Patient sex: F
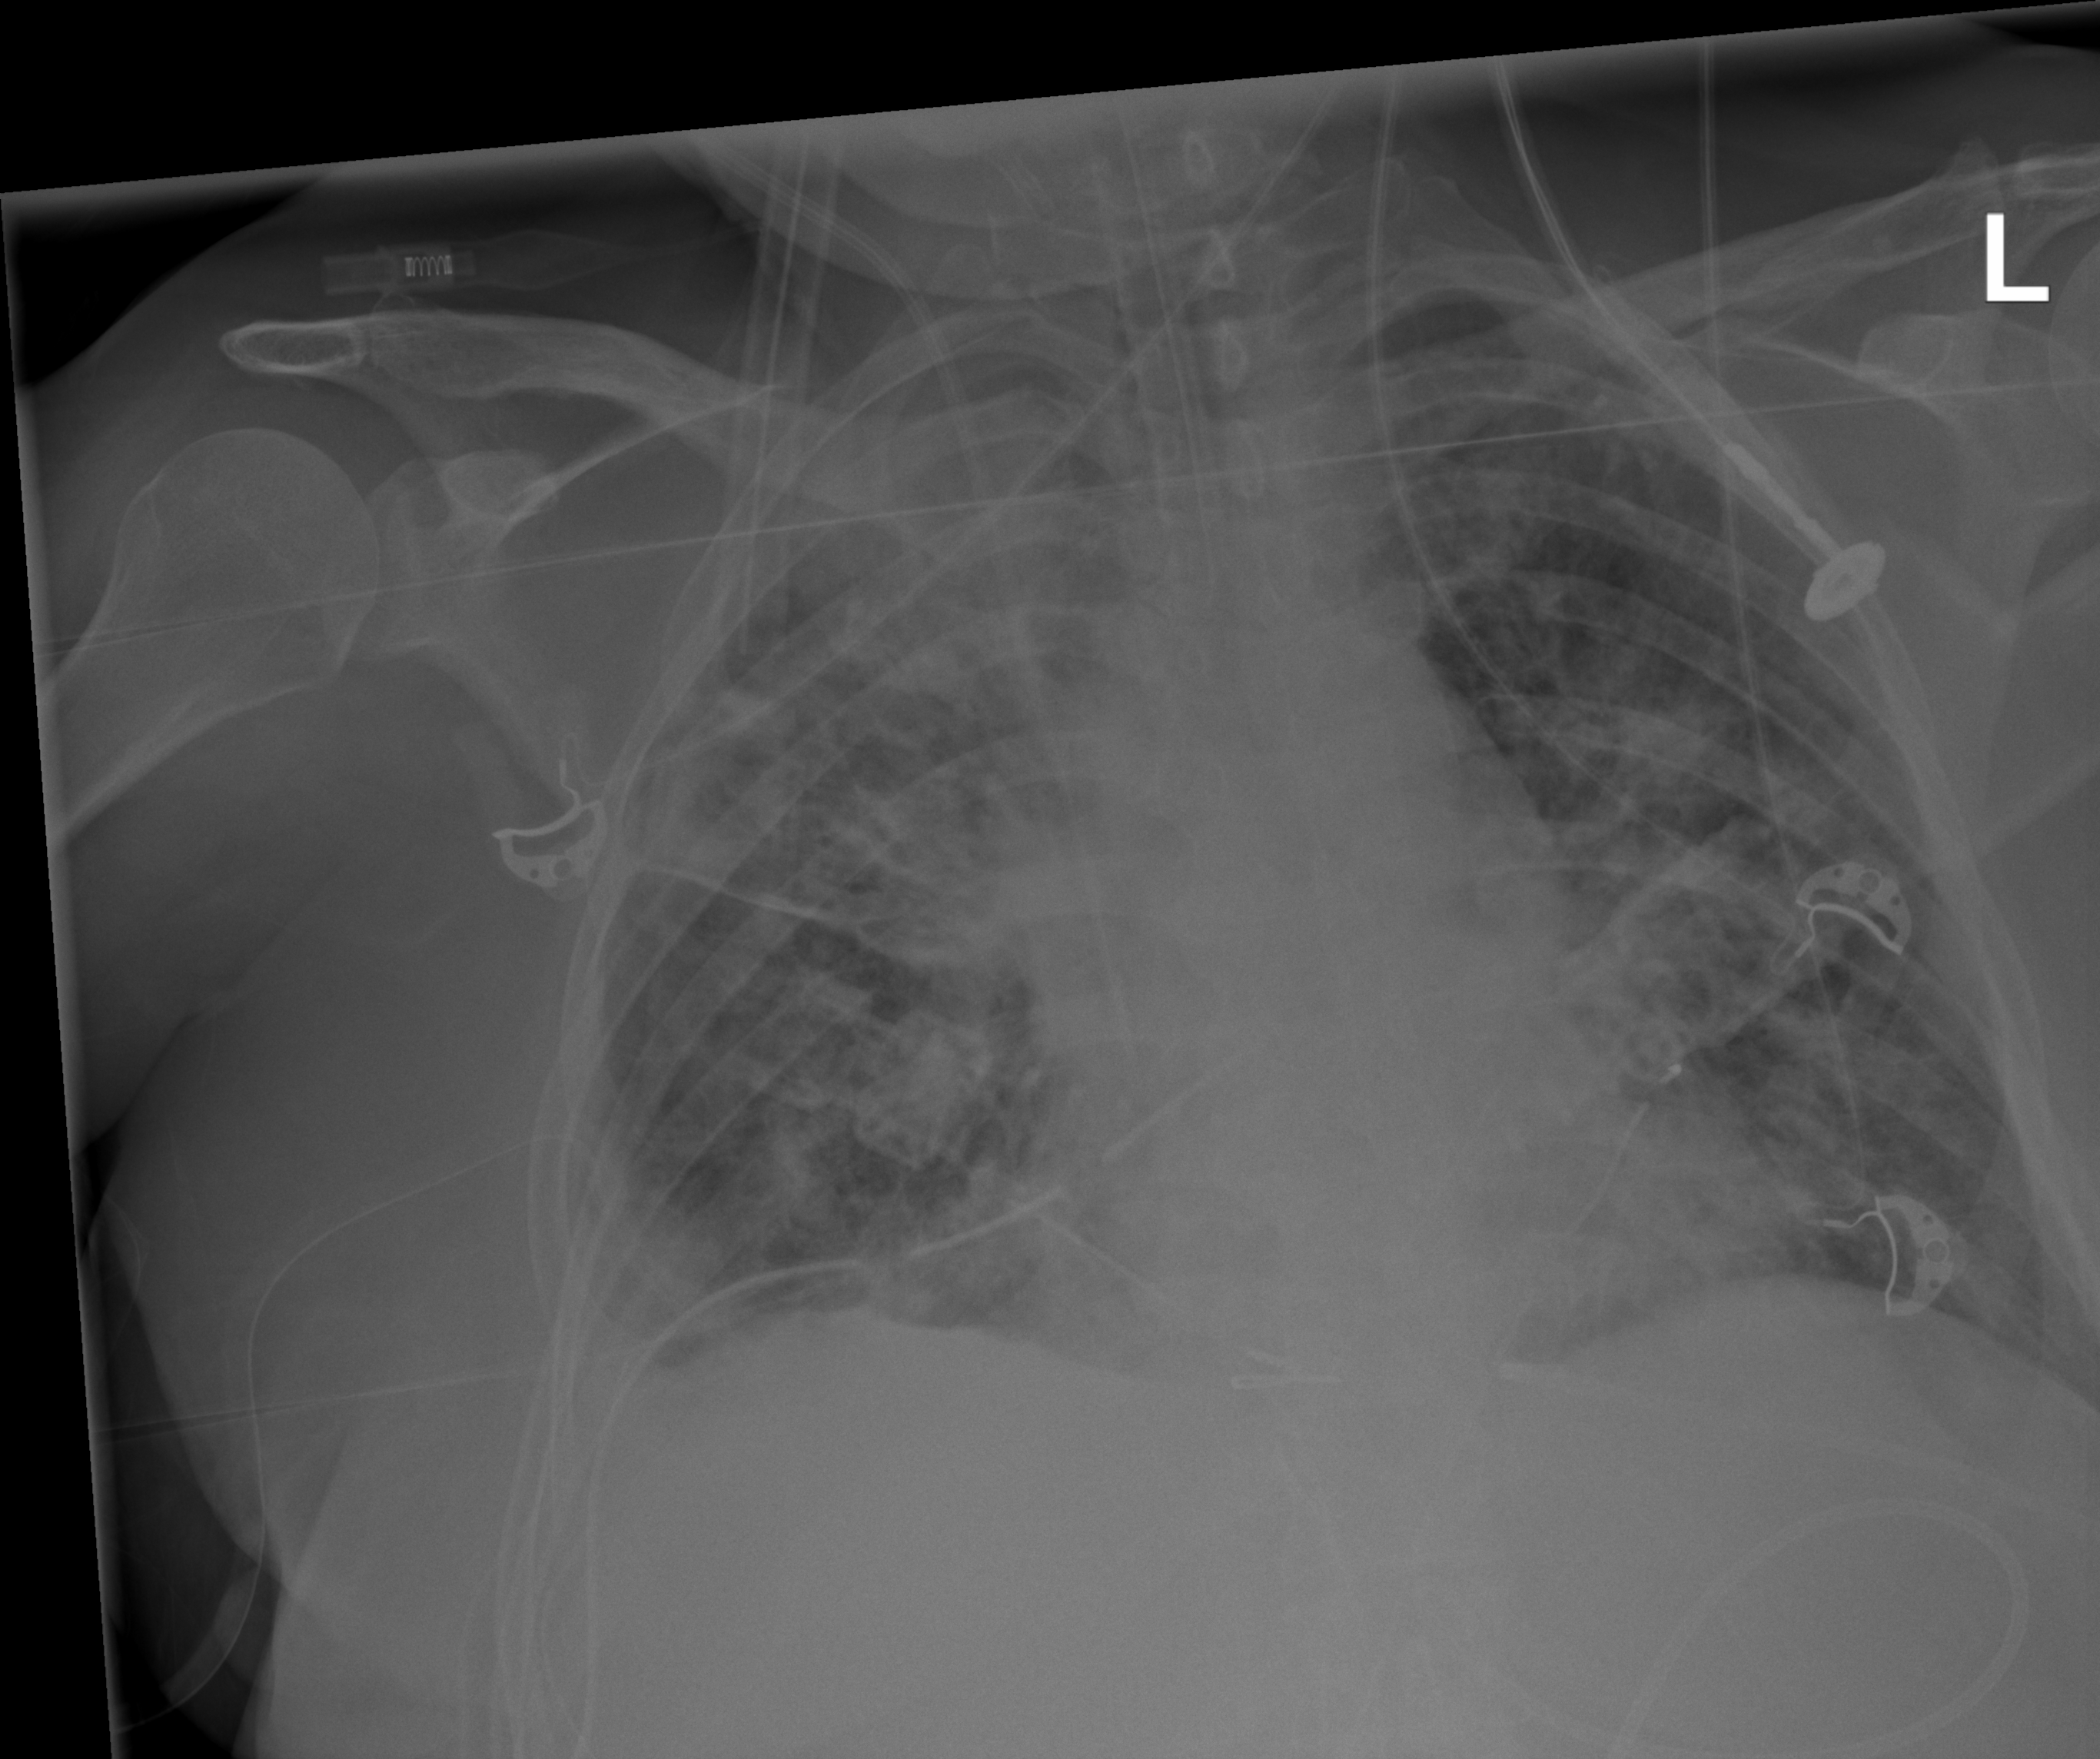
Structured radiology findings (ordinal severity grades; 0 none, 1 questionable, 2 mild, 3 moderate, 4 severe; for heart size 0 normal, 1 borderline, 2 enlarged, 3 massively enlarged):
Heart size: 2
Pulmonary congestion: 3
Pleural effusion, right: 2
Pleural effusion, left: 0
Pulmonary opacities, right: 3
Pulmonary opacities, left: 2
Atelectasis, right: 3
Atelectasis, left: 3